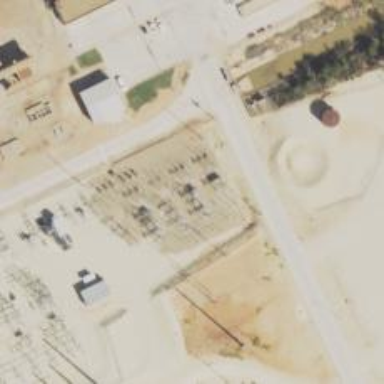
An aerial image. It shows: Switch for power supply.